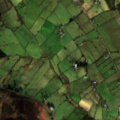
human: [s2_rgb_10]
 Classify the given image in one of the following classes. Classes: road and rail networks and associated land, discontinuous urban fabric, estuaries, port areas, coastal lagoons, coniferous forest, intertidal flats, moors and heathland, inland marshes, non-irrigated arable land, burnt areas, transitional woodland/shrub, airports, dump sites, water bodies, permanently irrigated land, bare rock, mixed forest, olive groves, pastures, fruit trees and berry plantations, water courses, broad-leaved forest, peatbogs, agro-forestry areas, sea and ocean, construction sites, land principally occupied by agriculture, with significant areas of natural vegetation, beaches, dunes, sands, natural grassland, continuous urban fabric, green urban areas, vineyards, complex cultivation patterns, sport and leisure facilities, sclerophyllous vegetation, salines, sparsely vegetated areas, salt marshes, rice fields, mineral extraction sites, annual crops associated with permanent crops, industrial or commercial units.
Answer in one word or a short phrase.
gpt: pastures, land principally occupied by agriculture, with significant areas of natural vegetation, coniferous forest, moors and heathland